Interaction volume radius: 10 \u00c5
Interaction volume height: 30 \u00c5
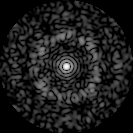
Disorder parameter: 0.7626